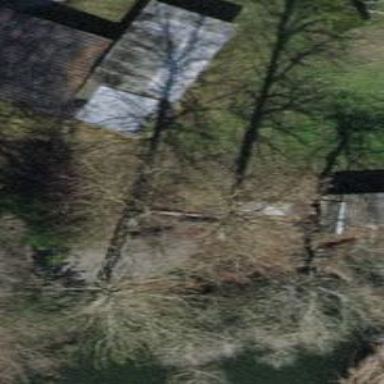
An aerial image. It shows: Brown bench.